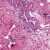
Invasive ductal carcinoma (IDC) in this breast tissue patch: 0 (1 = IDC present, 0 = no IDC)